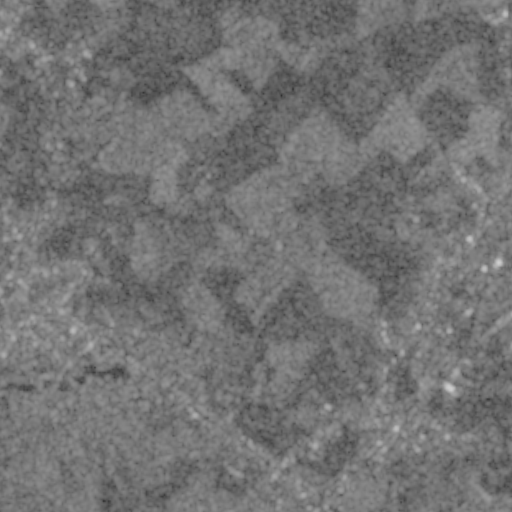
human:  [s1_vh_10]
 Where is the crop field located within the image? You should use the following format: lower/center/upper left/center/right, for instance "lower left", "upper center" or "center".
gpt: The crop field is located in the lower right of the image.
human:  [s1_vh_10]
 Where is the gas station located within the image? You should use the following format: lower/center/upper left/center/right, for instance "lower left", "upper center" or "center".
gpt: The gas station is located in the lower center of the image.
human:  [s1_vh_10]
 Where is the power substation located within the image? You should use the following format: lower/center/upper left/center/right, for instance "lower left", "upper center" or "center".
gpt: The power substation is located in the lower center of the image.
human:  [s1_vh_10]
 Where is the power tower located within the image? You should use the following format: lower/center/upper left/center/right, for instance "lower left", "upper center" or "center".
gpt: The power tower is located in the lower center of the image.
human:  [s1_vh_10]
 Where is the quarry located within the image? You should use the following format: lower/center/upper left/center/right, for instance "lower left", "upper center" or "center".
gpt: The quarry is located in the lower right of the image.
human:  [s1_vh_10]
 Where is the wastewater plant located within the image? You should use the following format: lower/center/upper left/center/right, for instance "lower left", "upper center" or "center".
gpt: The wastewater plant is located in the lower center of the image.
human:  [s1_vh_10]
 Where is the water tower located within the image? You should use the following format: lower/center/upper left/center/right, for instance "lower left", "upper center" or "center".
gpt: The water tower is located in the center left of the image.
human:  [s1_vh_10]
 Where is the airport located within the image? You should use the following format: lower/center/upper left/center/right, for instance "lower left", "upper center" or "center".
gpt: There is no airport in the image.

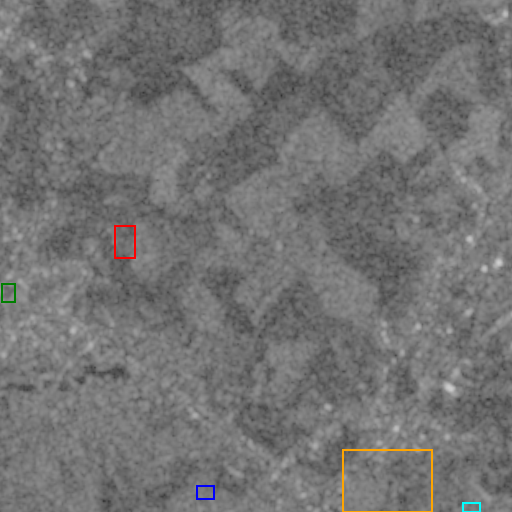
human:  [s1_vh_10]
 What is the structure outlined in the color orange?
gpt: The structure outlined in orange is a crop field.
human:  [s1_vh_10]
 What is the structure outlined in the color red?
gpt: The structure outlined in red is a park.
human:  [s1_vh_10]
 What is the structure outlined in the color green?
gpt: The structure outlined in green is a parking lot.
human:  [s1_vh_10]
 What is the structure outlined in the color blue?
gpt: The structure outlined in blue is a power substation.
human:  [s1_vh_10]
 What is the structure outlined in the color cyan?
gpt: The structure outlined in cyan is a quarry.
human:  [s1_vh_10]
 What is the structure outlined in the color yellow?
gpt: There is no yellow outline.